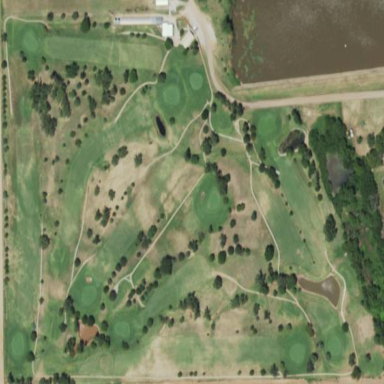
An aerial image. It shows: Golf course surrounded by greenery.